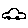
Label: car